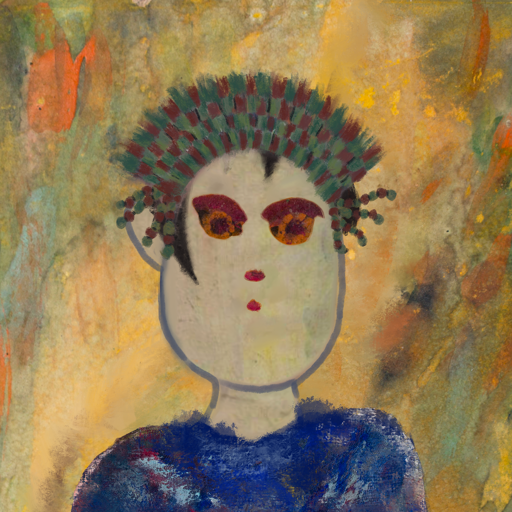
Background: Comrade, Head And Neck Front: Hill_Girl, Face Front: Doll, Bust: Irani, Hair Front: Roy_Bahadur, Head Accessory: After_Raid_Crown, Second Necklace: Blank, Necklace: Blank, Baby: Blank